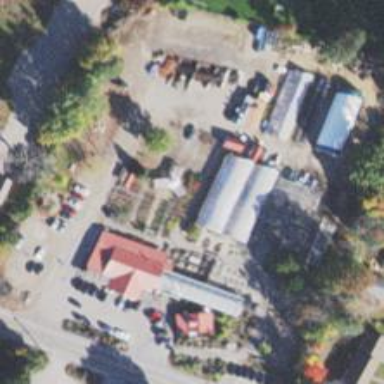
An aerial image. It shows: Plant nursery area.